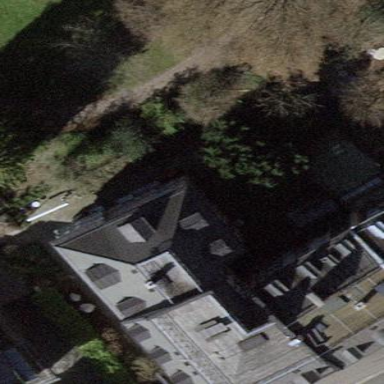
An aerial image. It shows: Building with half-hipped roof.